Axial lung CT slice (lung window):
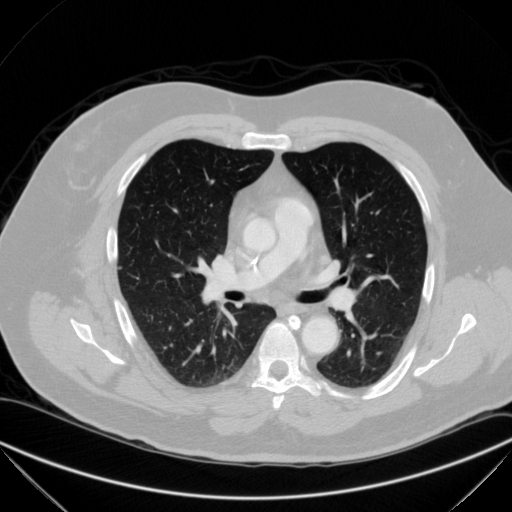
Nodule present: no